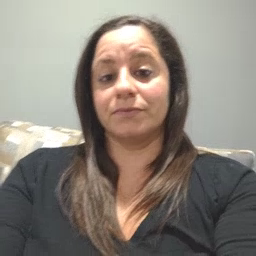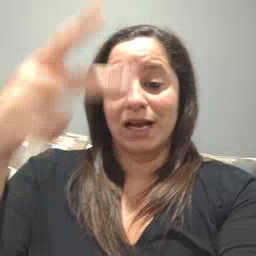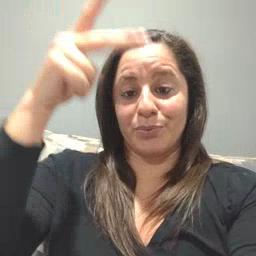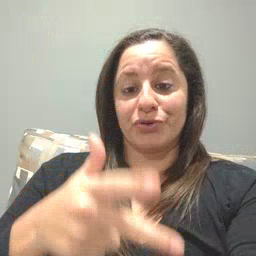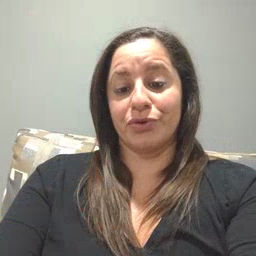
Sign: helicopter